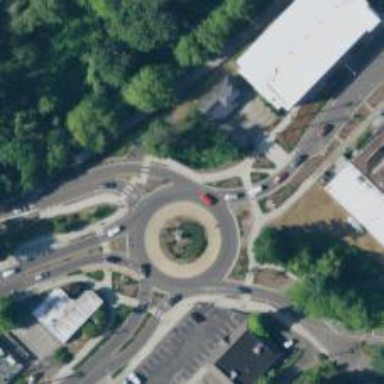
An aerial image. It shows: Secondary road made of asphalt leading to roundabout.